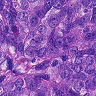
Metastatic tissue present: yes